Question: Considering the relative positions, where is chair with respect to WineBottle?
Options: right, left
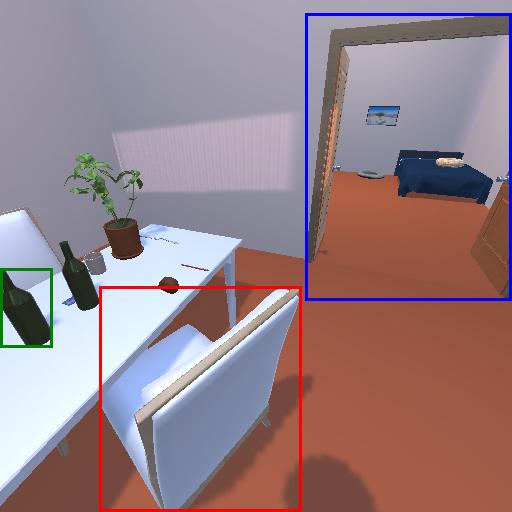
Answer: right